Aerial crown-view tile of a tropical tree (Barro Colorado Island, Panama), acquired 20250715:
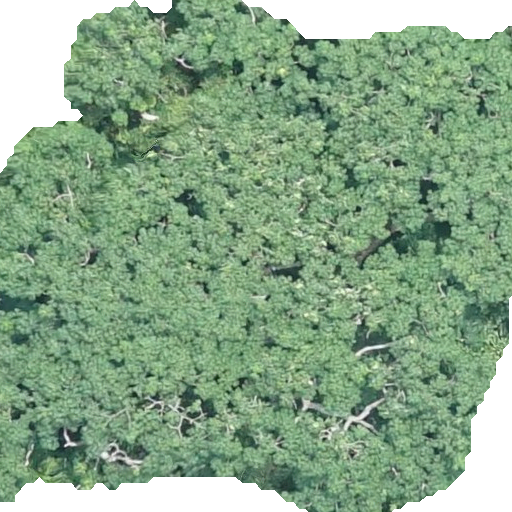
Species: Pseudobombax septenatum
GBIF accepted scientific name: Pseudobombax septenatum
Crown area: 400.48 m²